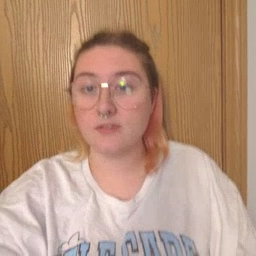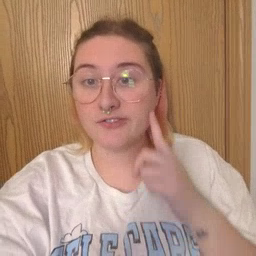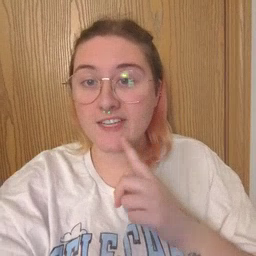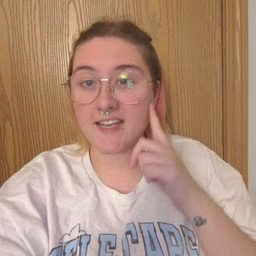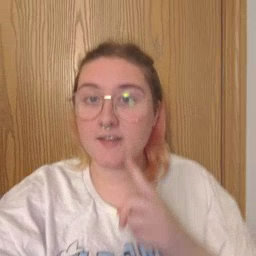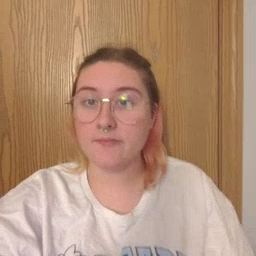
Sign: cheek